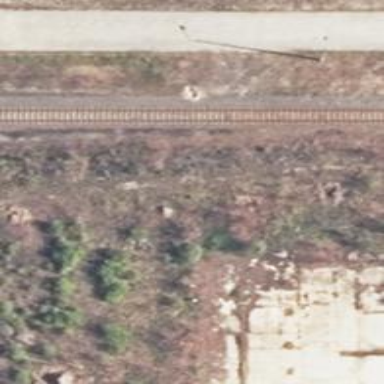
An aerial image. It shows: Abandoned railway spur.